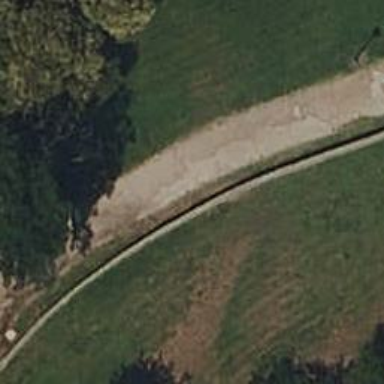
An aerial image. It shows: Retaining wall.